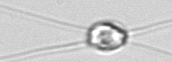
Label: Chaetoceros_danicus